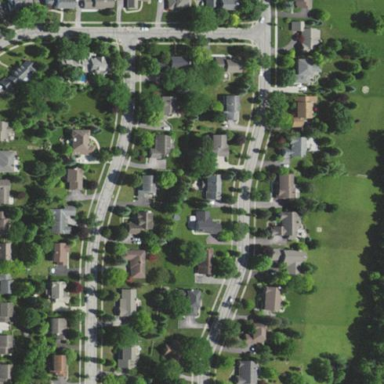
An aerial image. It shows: Single-family residential area.